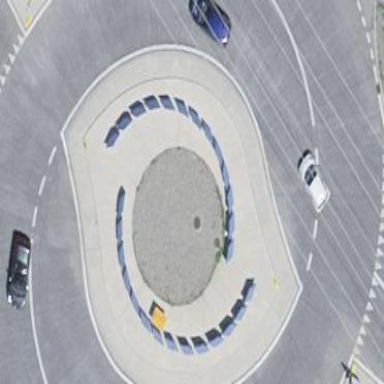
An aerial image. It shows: Roundabout with asphalt surface. It is primary link highway.